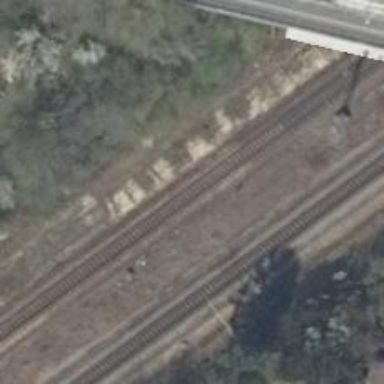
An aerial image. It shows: Solitary milestone along the railway.